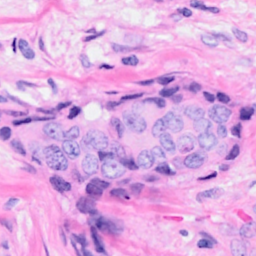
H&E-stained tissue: Breast